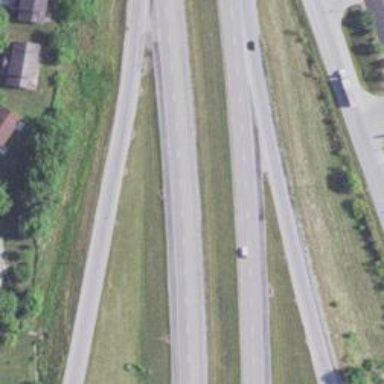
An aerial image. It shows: This image shows trunk highway that functions as expressway.